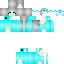
A female human skin with pale skin, wearing blonde long hair dressed in a blue hoodie and black pants, featuring a closed mouth.